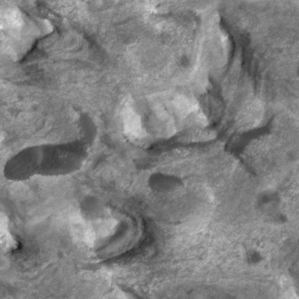
Label: non_frost